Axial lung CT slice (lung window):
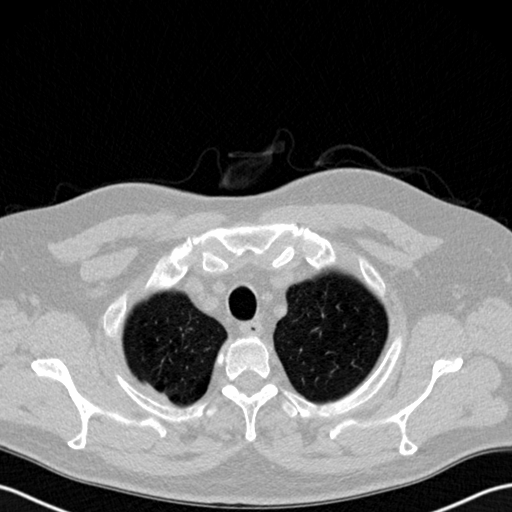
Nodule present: no